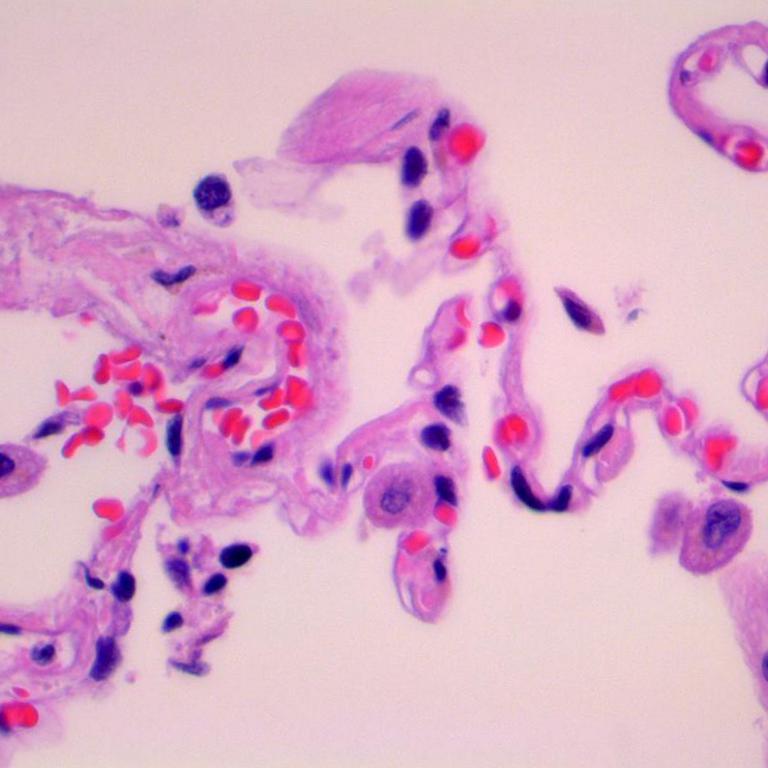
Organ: lung
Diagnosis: benign